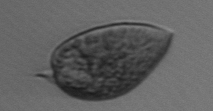
Label: Prorocentrum_micans